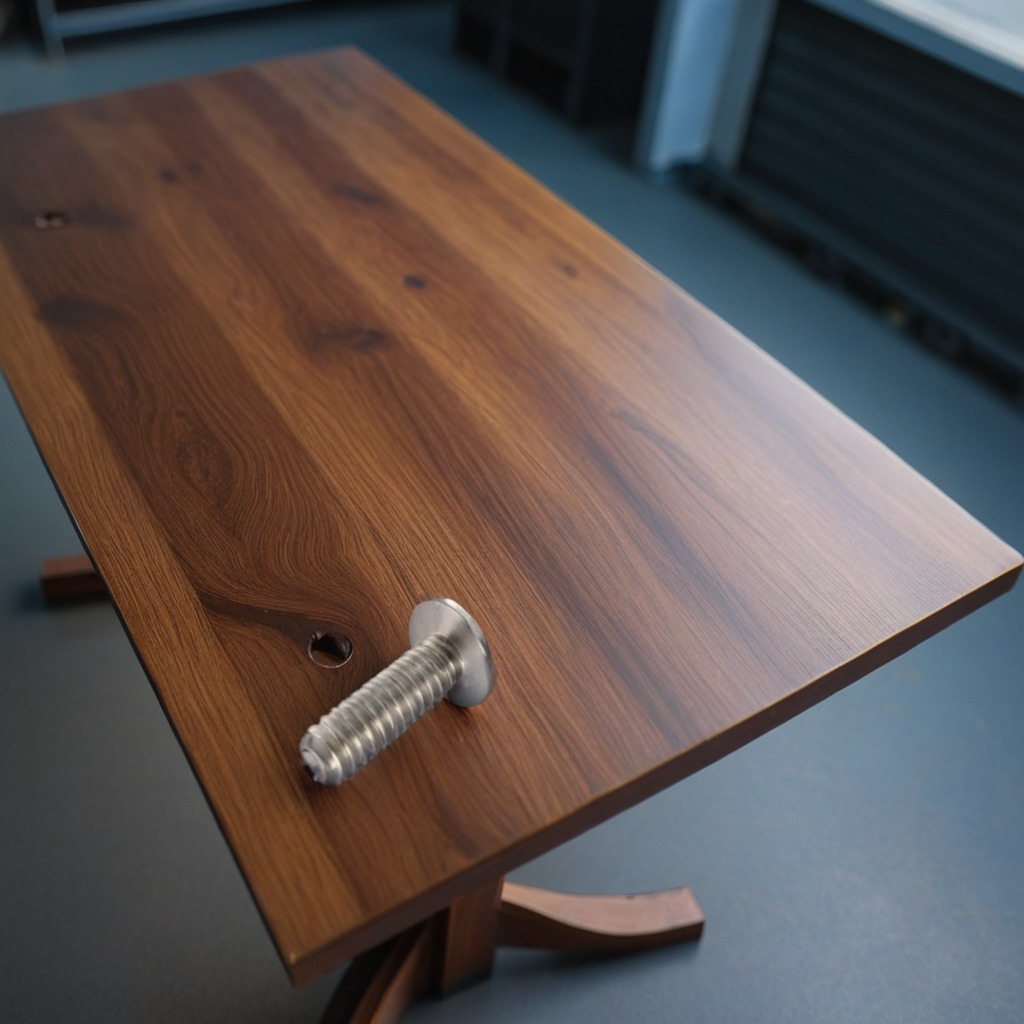
A metal screw lying on a table with faint burn marks in a small garage at twilight.